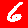
Digit: 6